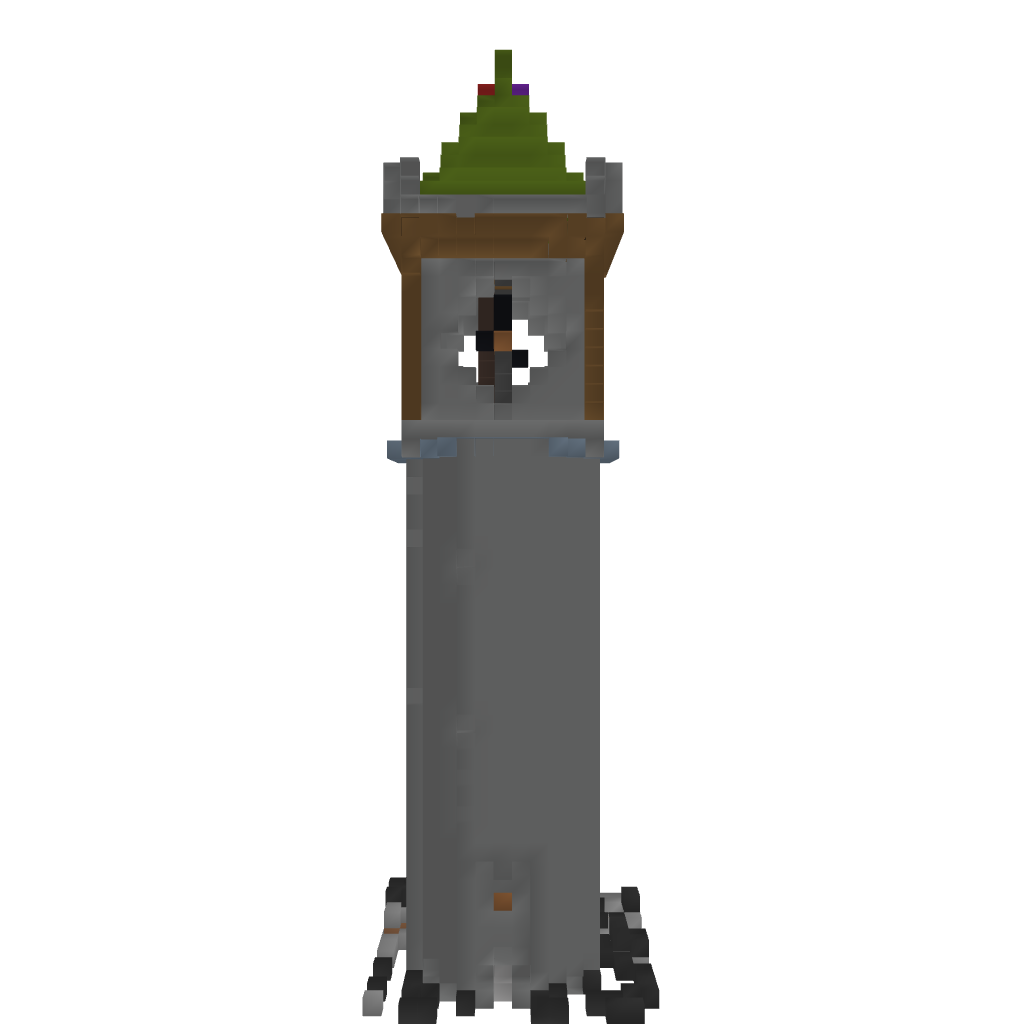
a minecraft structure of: Clocktower